Question: Using jQuery datables 1.9.0
'''
$('#list').dataTable( {
"bJQueryUI": true,
"iDisplayLength": 25,
"aaSorting": [[ 0, "desc" ]]
} )
'''
Getting this screen when I try to sort by id's

How can I fix that problem?
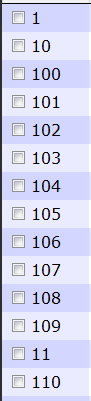
Answer: Try setting the <URL>:
'''
$(document).ready(function() {
$('#example').dataTable( {
"aoColumns": [
{ "sType": "numeric-comma" },
null,
null,
null,
null
]
} );
} );
'''